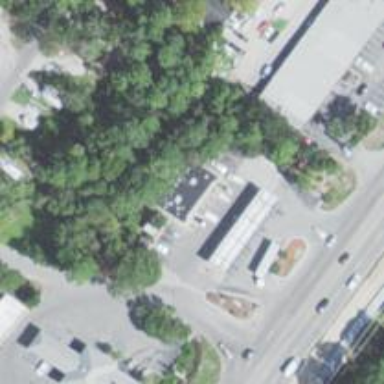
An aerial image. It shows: Convenience shop.